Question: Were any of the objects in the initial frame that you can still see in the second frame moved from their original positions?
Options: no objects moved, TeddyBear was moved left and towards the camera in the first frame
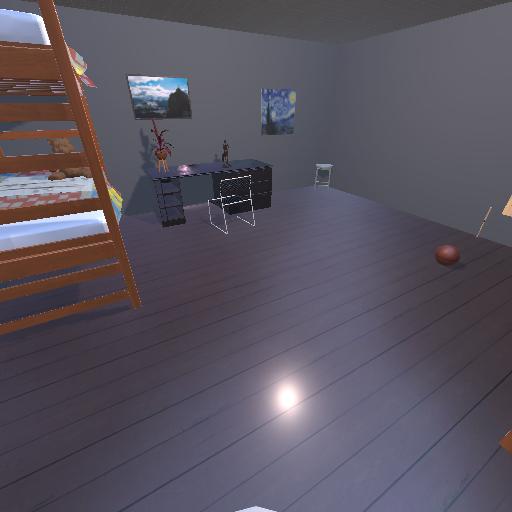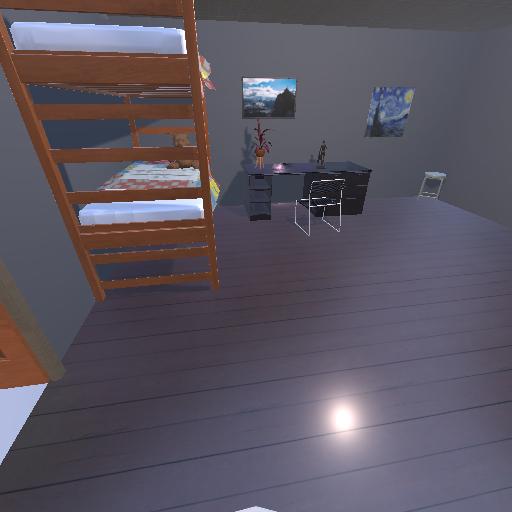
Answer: no objects moved